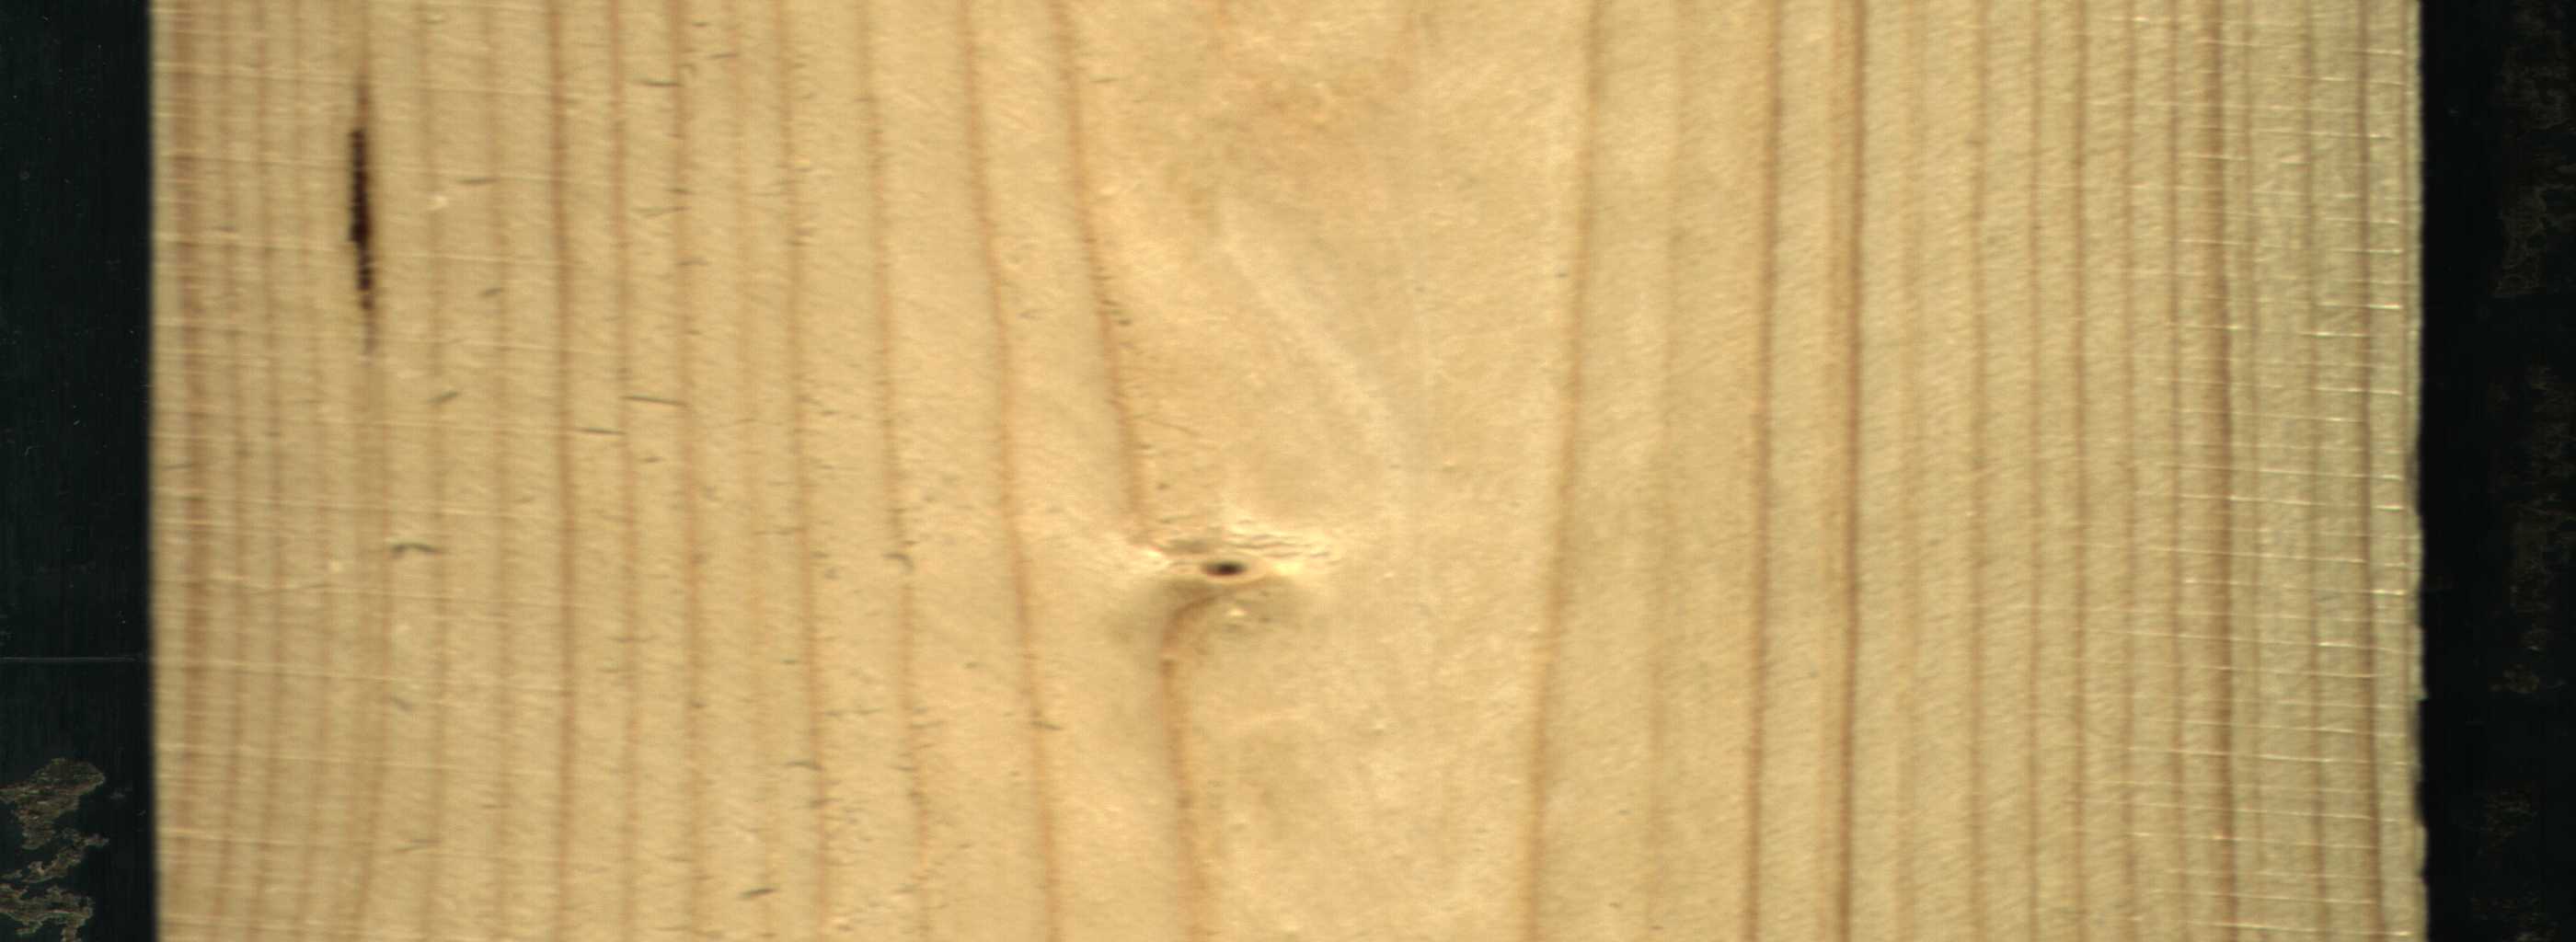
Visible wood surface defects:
resin
Live_Knot